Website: macys
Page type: billing-address
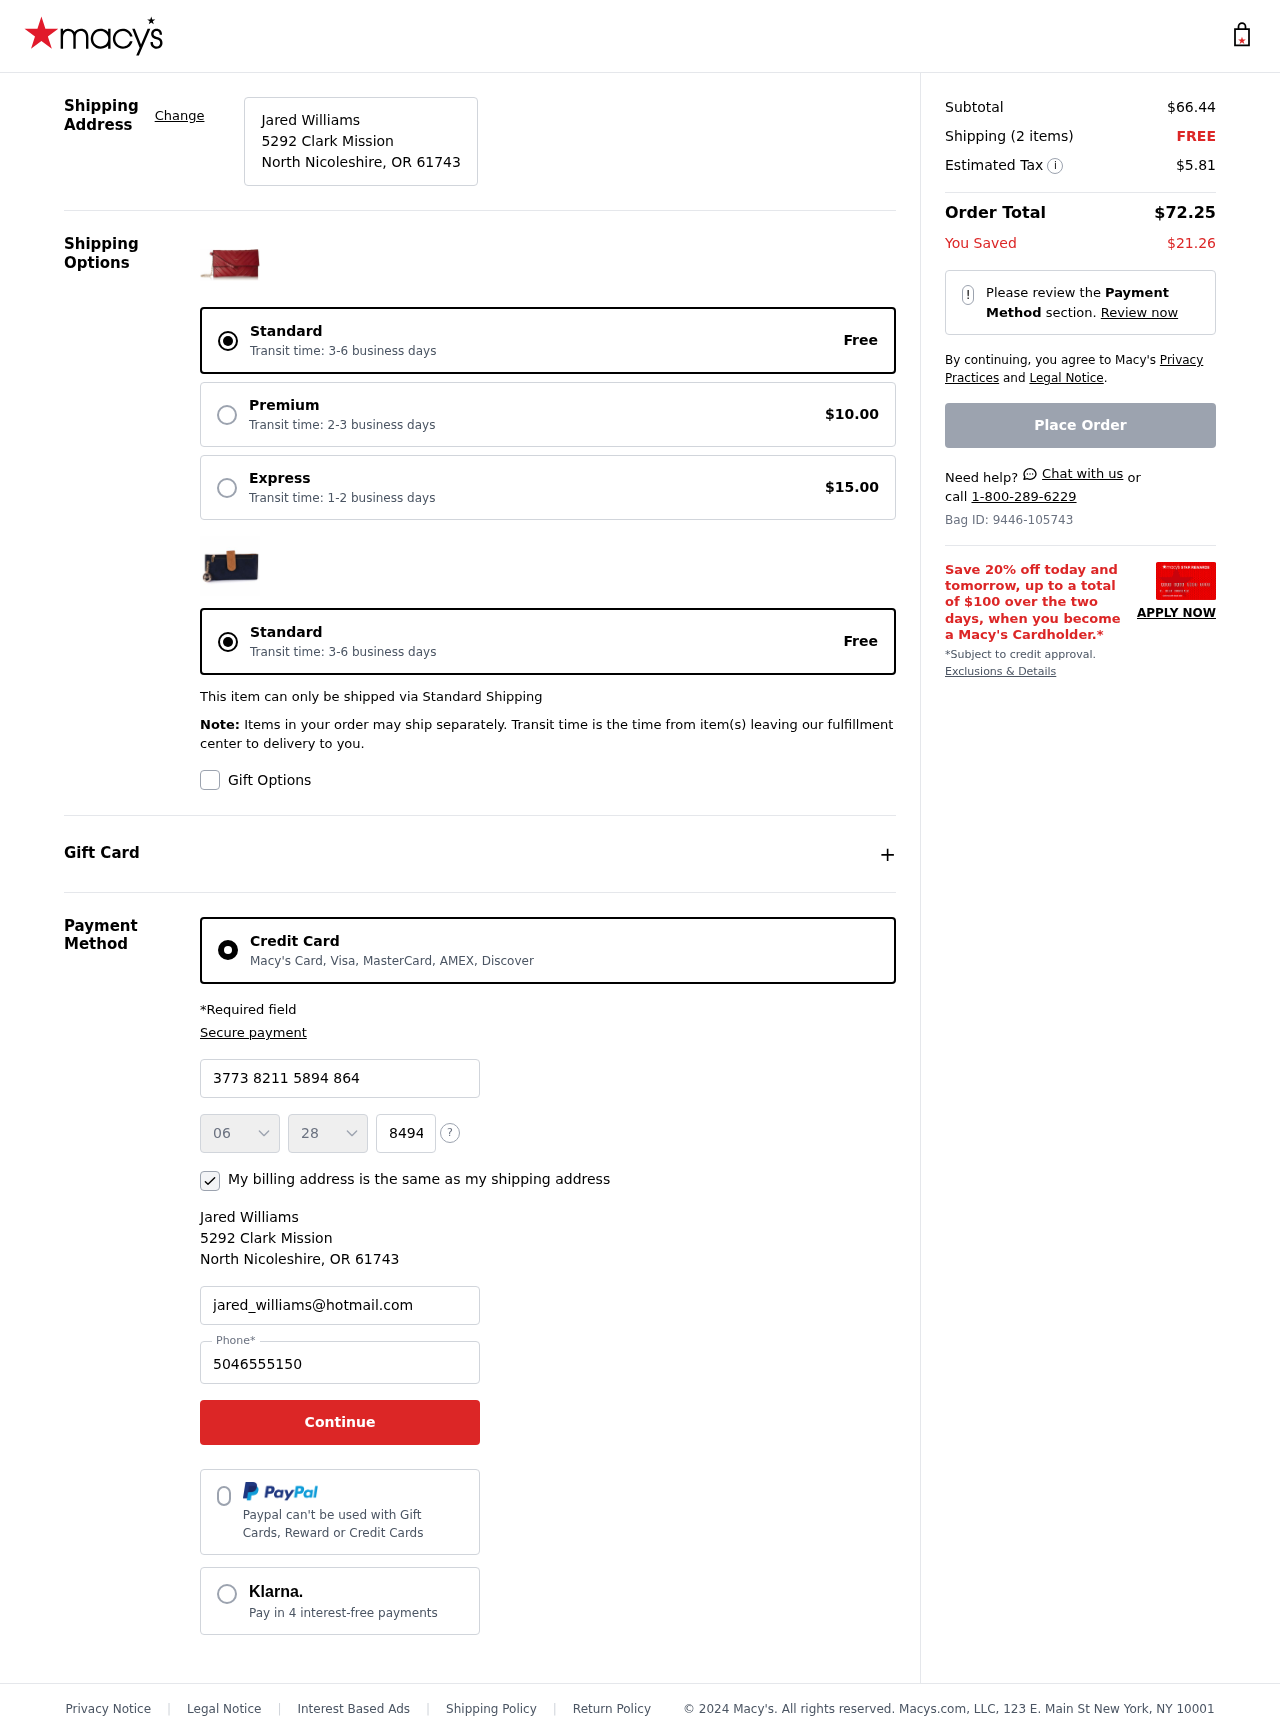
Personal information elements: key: PII_CARD_CVV
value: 8494
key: PII_CARD_EXPIRY_MONTH
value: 06
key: PII_CARD_EXPIRY_YEAR
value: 28
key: PII_CARD_NUMBER
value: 3773 8211 5894 864
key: PII_CITY_STATE_ZIP
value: North Nicoleshire, OR 61743
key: PII_EMAIL
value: jared_williams@hotmail.com
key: PII_FULLNAME
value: Jared Williams
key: PII_PHONE
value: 5046555150
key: PII_STREET
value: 5292 Clark Mission
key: PII_FULLNAME2
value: Jared Williams
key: PII_CITY
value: North Nicoleshire
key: PII_STATE_ABBR
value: OR
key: PII_POSTCODE
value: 61743
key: PII_POSTCODE_FULL
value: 61743
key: PII_CITY_STATE
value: North Nicoleshire, OR
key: PII_POSTCODE_NUMERIC
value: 61743
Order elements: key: ORDER_SUBTOTAL
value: $66.44
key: ORDER_NUM_ITEMS
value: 2
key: ORDER_SHIPPING_COST
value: FREE
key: ORDER_TAX
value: $5.81
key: ORDER_TOTAL
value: $72.25
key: ORDER_SAVINGS
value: $21.26
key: ORDER_ID
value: Bag ID: 9446-105743